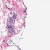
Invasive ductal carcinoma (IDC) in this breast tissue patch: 0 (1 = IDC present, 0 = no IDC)